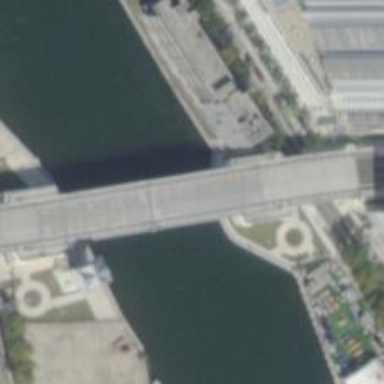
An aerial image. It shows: Secondary road crossing bascule movable bridge.